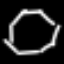
Label: octagon